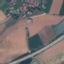
Land use / land cover class: Highway